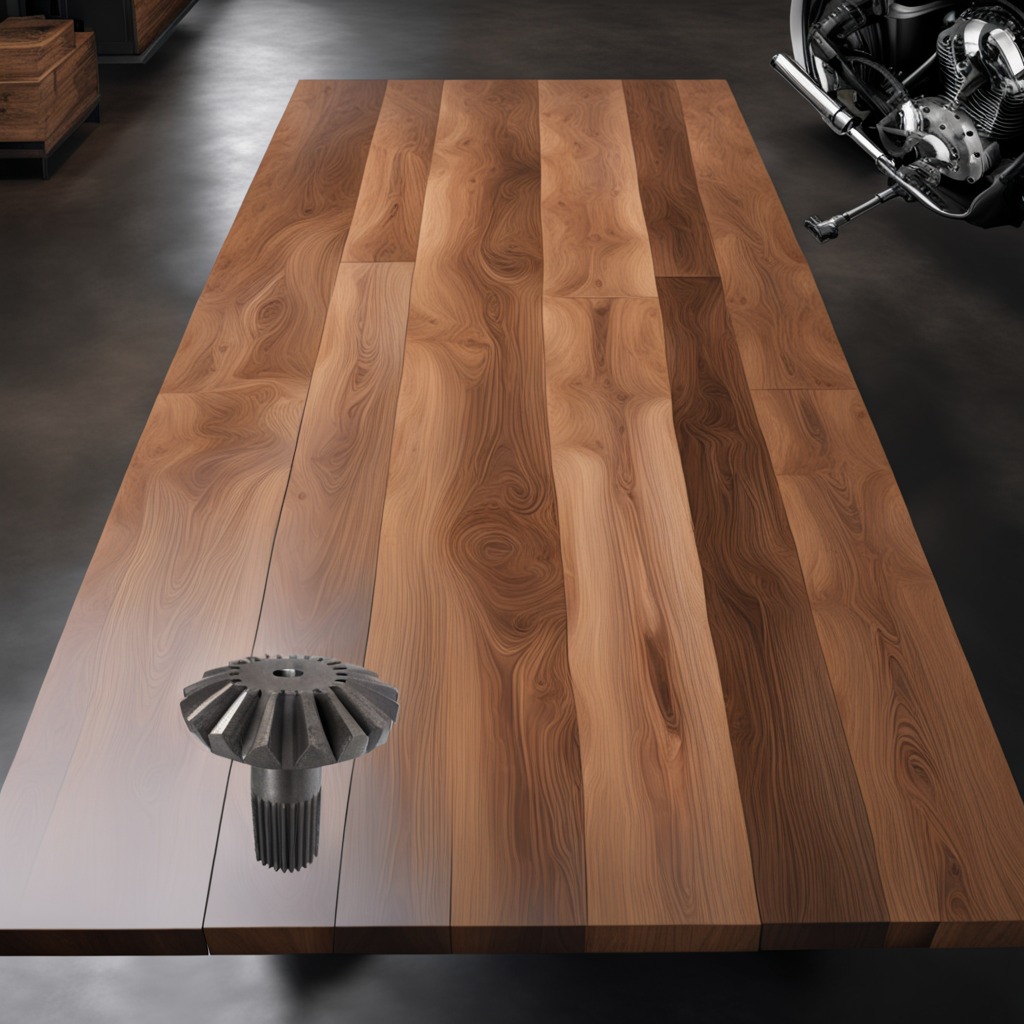
A steel gear with teeth lies on the wooden table in the vintage motorcycle garage.